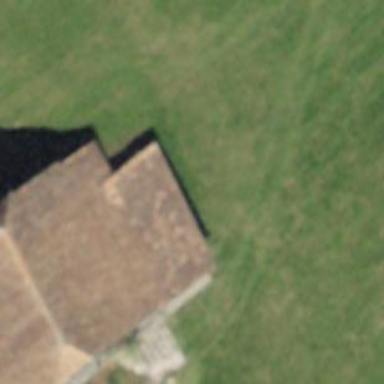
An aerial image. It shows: Barn.